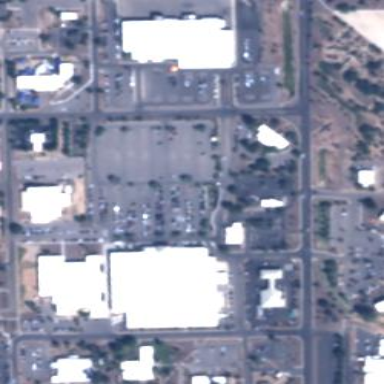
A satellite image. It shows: Parking area.